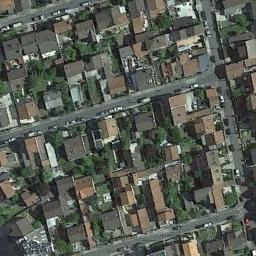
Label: dense_residential